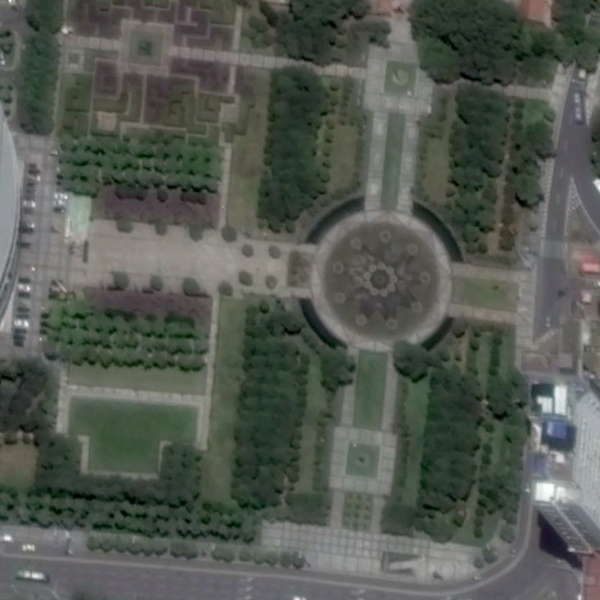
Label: Square